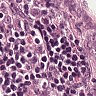
Metastatic tissue present: yes